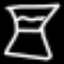
Label: hourglass